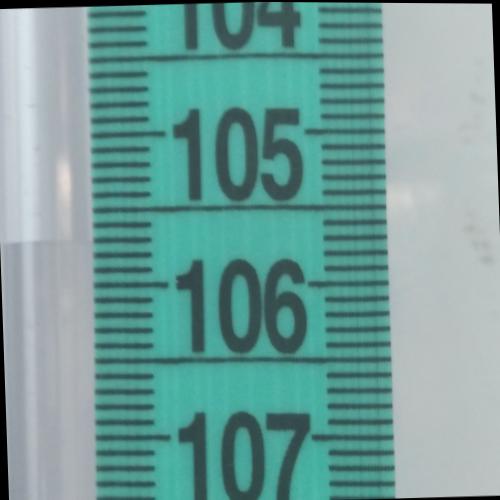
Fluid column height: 105.7 cm